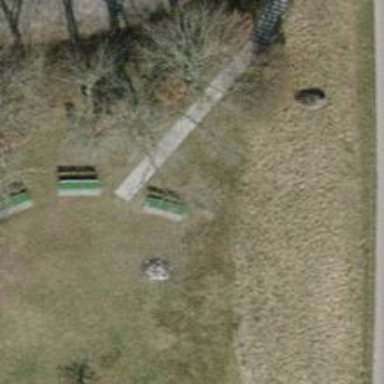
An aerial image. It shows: Brown bench.